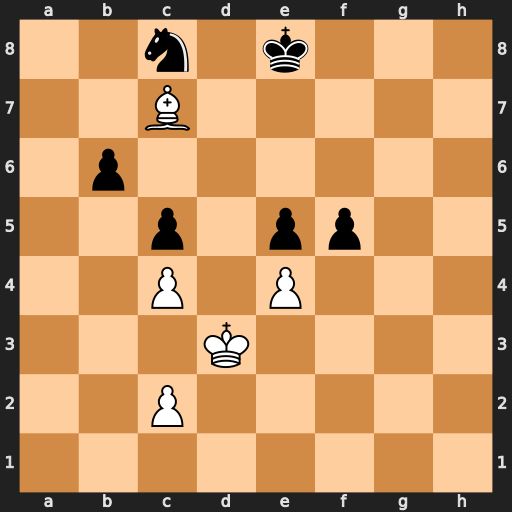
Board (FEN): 2n1k3/2B5/1p6/2p1pp2/2P1P3/3K4/2P5/8
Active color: w
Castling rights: -
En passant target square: -
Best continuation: exf5 Ne7 Ke4